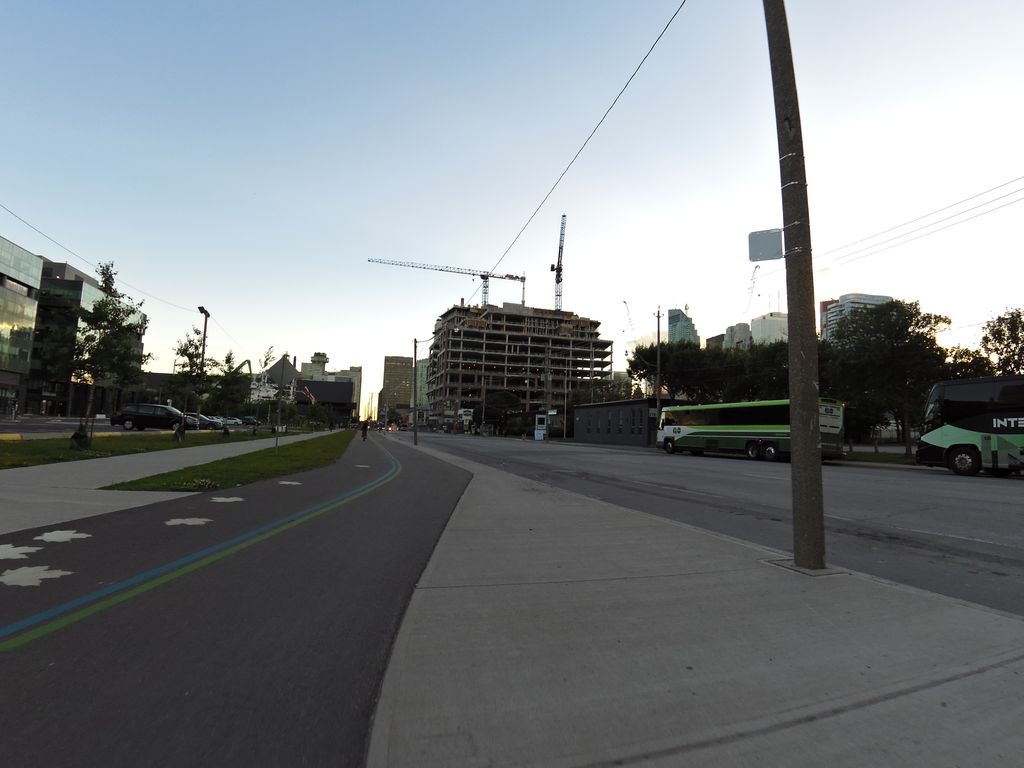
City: toronto